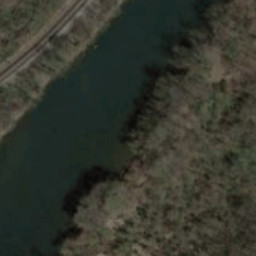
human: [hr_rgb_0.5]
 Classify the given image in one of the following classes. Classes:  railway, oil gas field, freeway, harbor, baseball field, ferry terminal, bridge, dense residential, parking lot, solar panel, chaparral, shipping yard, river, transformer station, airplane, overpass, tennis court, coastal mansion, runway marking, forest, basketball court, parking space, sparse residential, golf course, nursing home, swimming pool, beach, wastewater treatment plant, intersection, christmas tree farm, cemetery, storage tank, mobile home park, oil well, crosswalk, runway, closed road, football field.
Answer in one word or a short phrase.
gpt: river